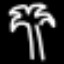
Label: palm tree